Question: '''
dalist = {901, 503, 522, 1305}
cogColors = {RGBColor[0, 0, 1], RGBColor[1, 0, 0], RGBColor[0, 1, 0], RGBColor[1, 1, 0]}
BarChart[dalist, ChartStyle -> cogColors]
'''

Is it possible to decrease the Bars Width ?
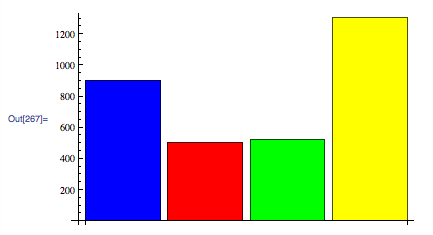
Answer: BarChart is not intended to do that. You can only change the spacings.
Use RectangleChart instead if you need finer control:
'''
RectangleChart[{{{1, 1}, {1, 1}, {1, 1}}, {{2, 2}, {2, 2}, {2, 2}}}]
'''